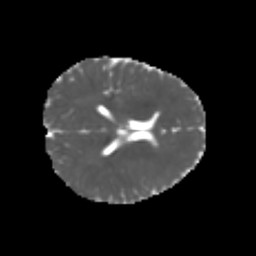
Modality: MD
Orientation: axial
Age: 7
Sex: male
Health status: healthy